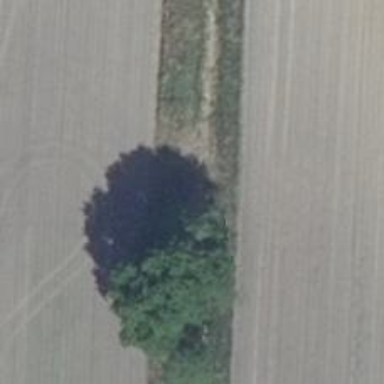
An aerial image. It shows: Hunting stand.